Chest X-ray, AP view. Patient: 58 years old, sex M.
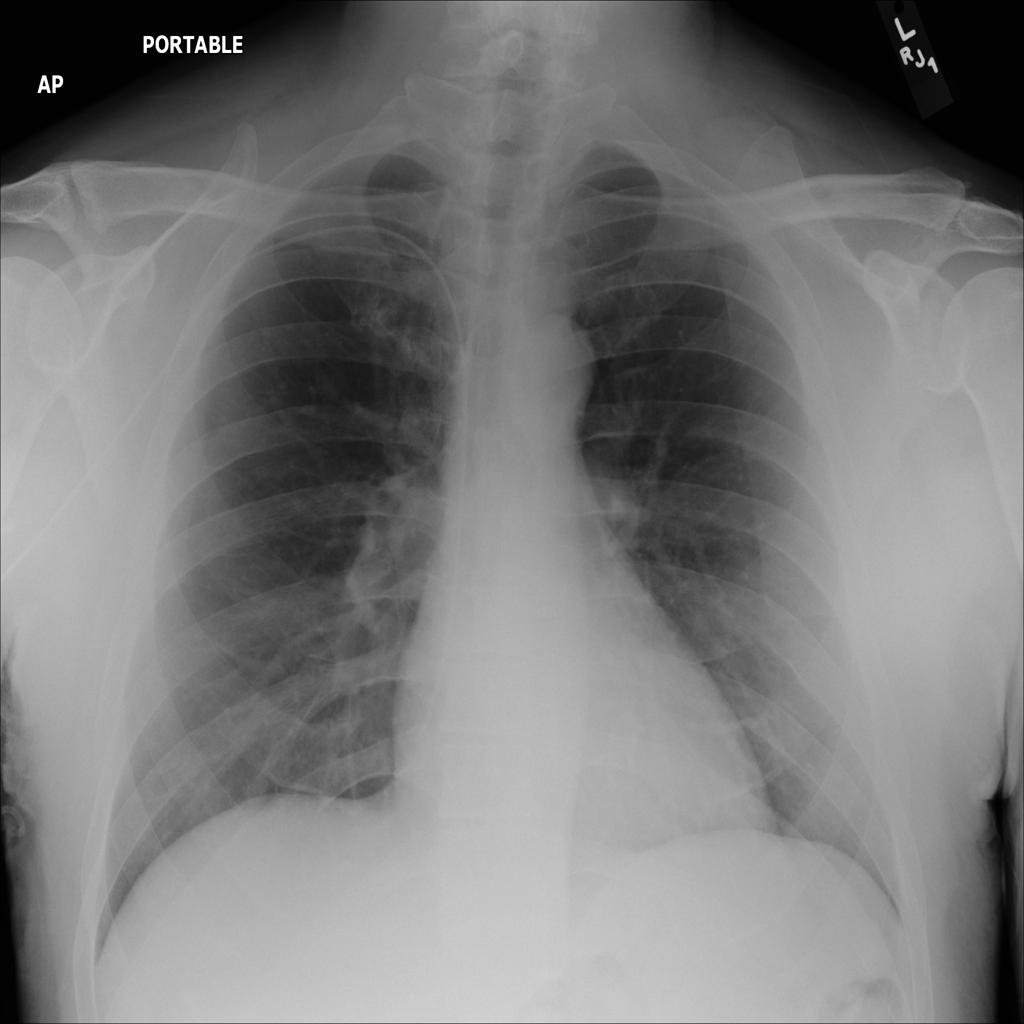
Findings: No Finding